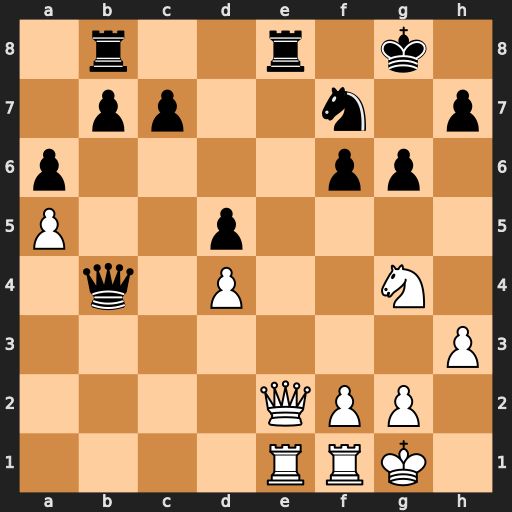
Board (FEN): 1r2r1k1/1pp2n1p/p4pp1/P2p4/1q1P2N1/7P/4QPP1/4RRK1
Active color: w
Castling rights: -
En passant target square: -
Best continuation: Nxf6+ Kh8 Nxe8